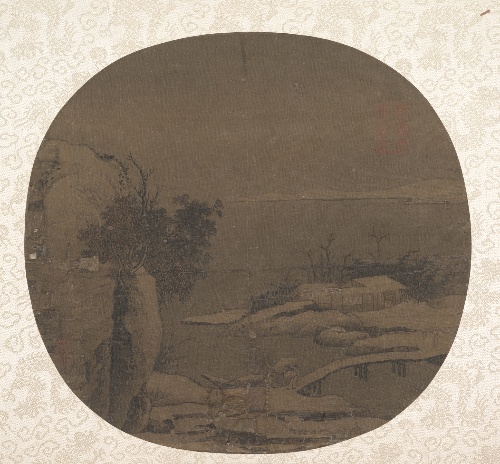
Title: 明?   佚名   舊傳燕文貴   雪橋送別   扇|Bridge in Snow
Artist: Unidentified artist
Date: late 10th century
Object type: Fan mounted as an album leaf
Classification: Paintings
Medium: Fan mounted as an album leaf; ink and color on silk
Culture: China
Period: Song dynasty (960–1279)
Dimensions: 9 3/4 x 10 1/4 in. (24.8 x 26.0 cm)
Department: Asian Art
Credit line: John Stewart Kennedy Fund, 1913
Accession year: 1913
Repository: Metropolitan Museum of Art, New York, NY
Tags: Bridges|Landscapes|Snow